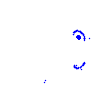
Particle: pion